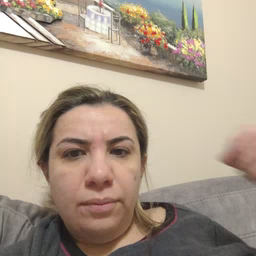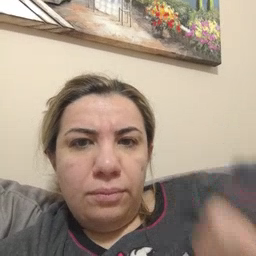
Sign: jacket